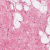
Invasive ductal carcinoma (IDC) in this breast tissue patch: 0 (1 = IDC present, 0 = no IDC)